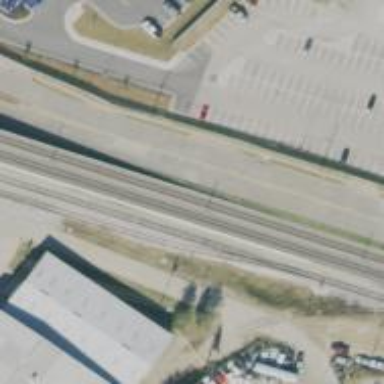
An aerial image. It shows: Railway siding for service.